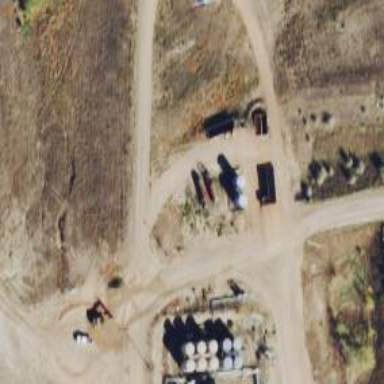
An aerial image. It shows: Storage tank with man-made structure.